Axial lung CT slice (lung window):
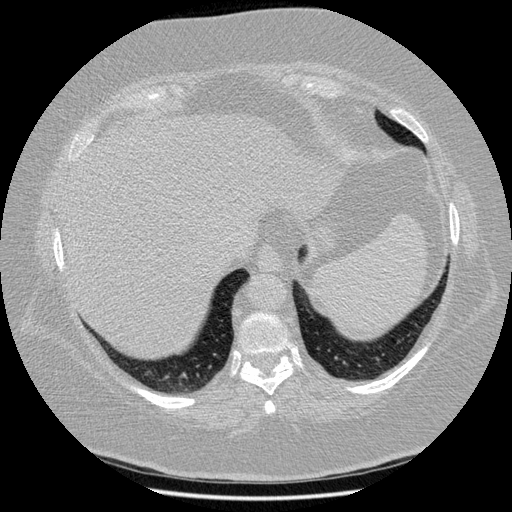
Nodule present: no